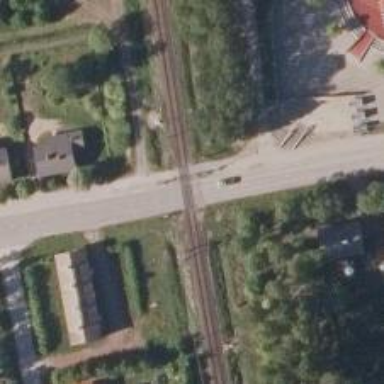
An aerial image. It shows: Level crossing with lights and saltire.